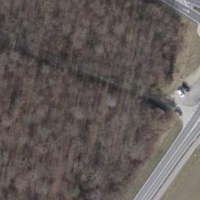
EUNIS habitat code: 44
Species observed at this site:
Angelica sylvestris
Lathraea squamaria